Field crop: maize
Growth stage: 1
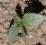
Species: datura